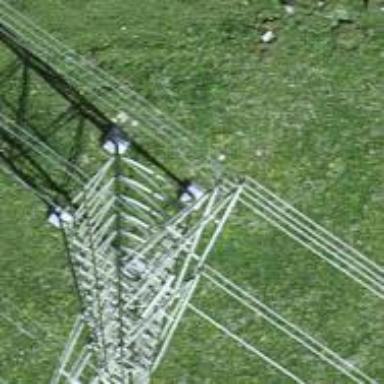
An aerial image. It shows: Power tower.